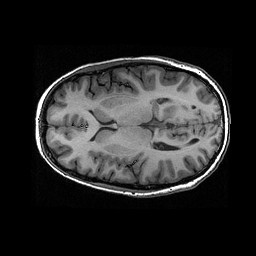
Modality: T1w
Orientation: axial
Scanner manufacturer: ge
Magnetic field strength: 3 T
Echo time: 0.00318 s